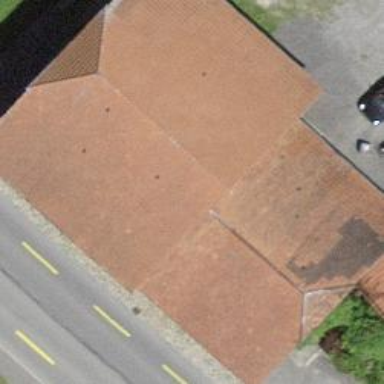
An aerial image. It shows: Barn.